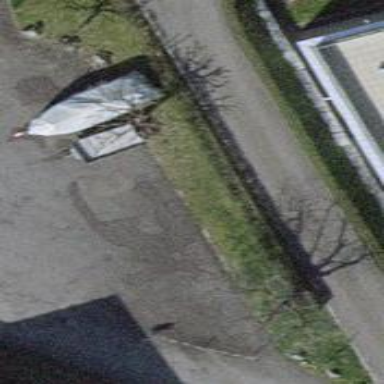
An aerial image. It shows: Garage building.